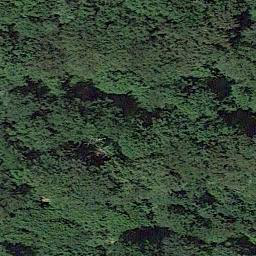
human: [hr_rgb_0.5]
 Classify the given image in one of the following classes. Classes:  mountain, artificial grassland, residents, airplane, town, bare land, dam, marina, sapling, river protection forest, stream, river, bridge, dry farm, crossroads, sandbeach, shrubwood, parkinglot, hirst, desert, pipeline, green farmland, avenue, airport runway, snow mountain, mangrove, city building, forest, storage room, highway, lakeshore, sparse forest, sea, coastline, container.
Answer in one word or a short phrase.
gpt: forest